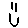
Label: smiley face